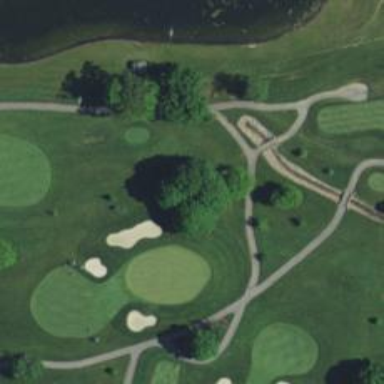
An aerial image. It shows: Pathway for golfing.